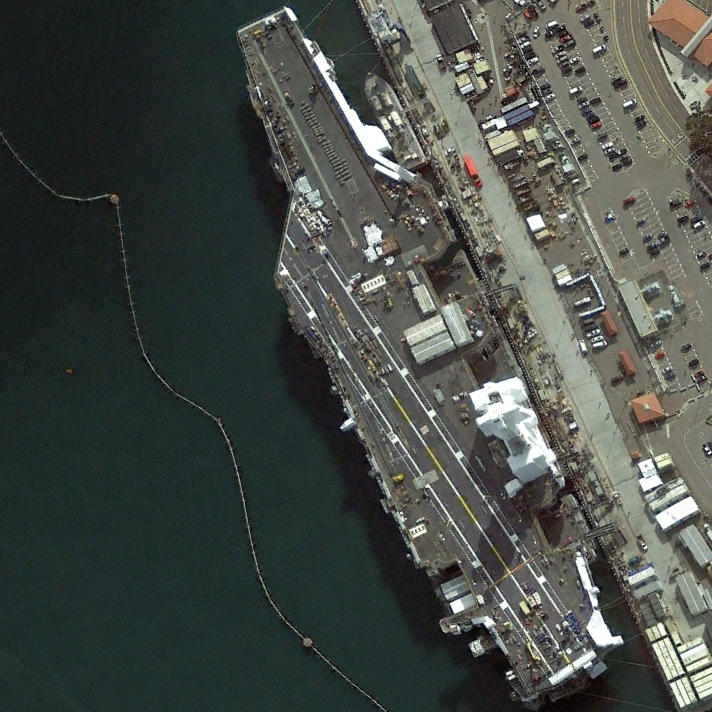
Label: aircraft_carrier